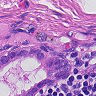
Metastatic tissue present: yes